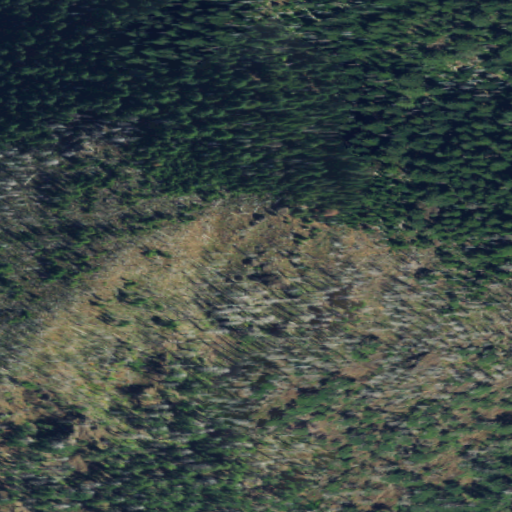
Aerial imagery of mountain in Washington named Mount Rose containing shrub and evergreen forest